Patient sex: M
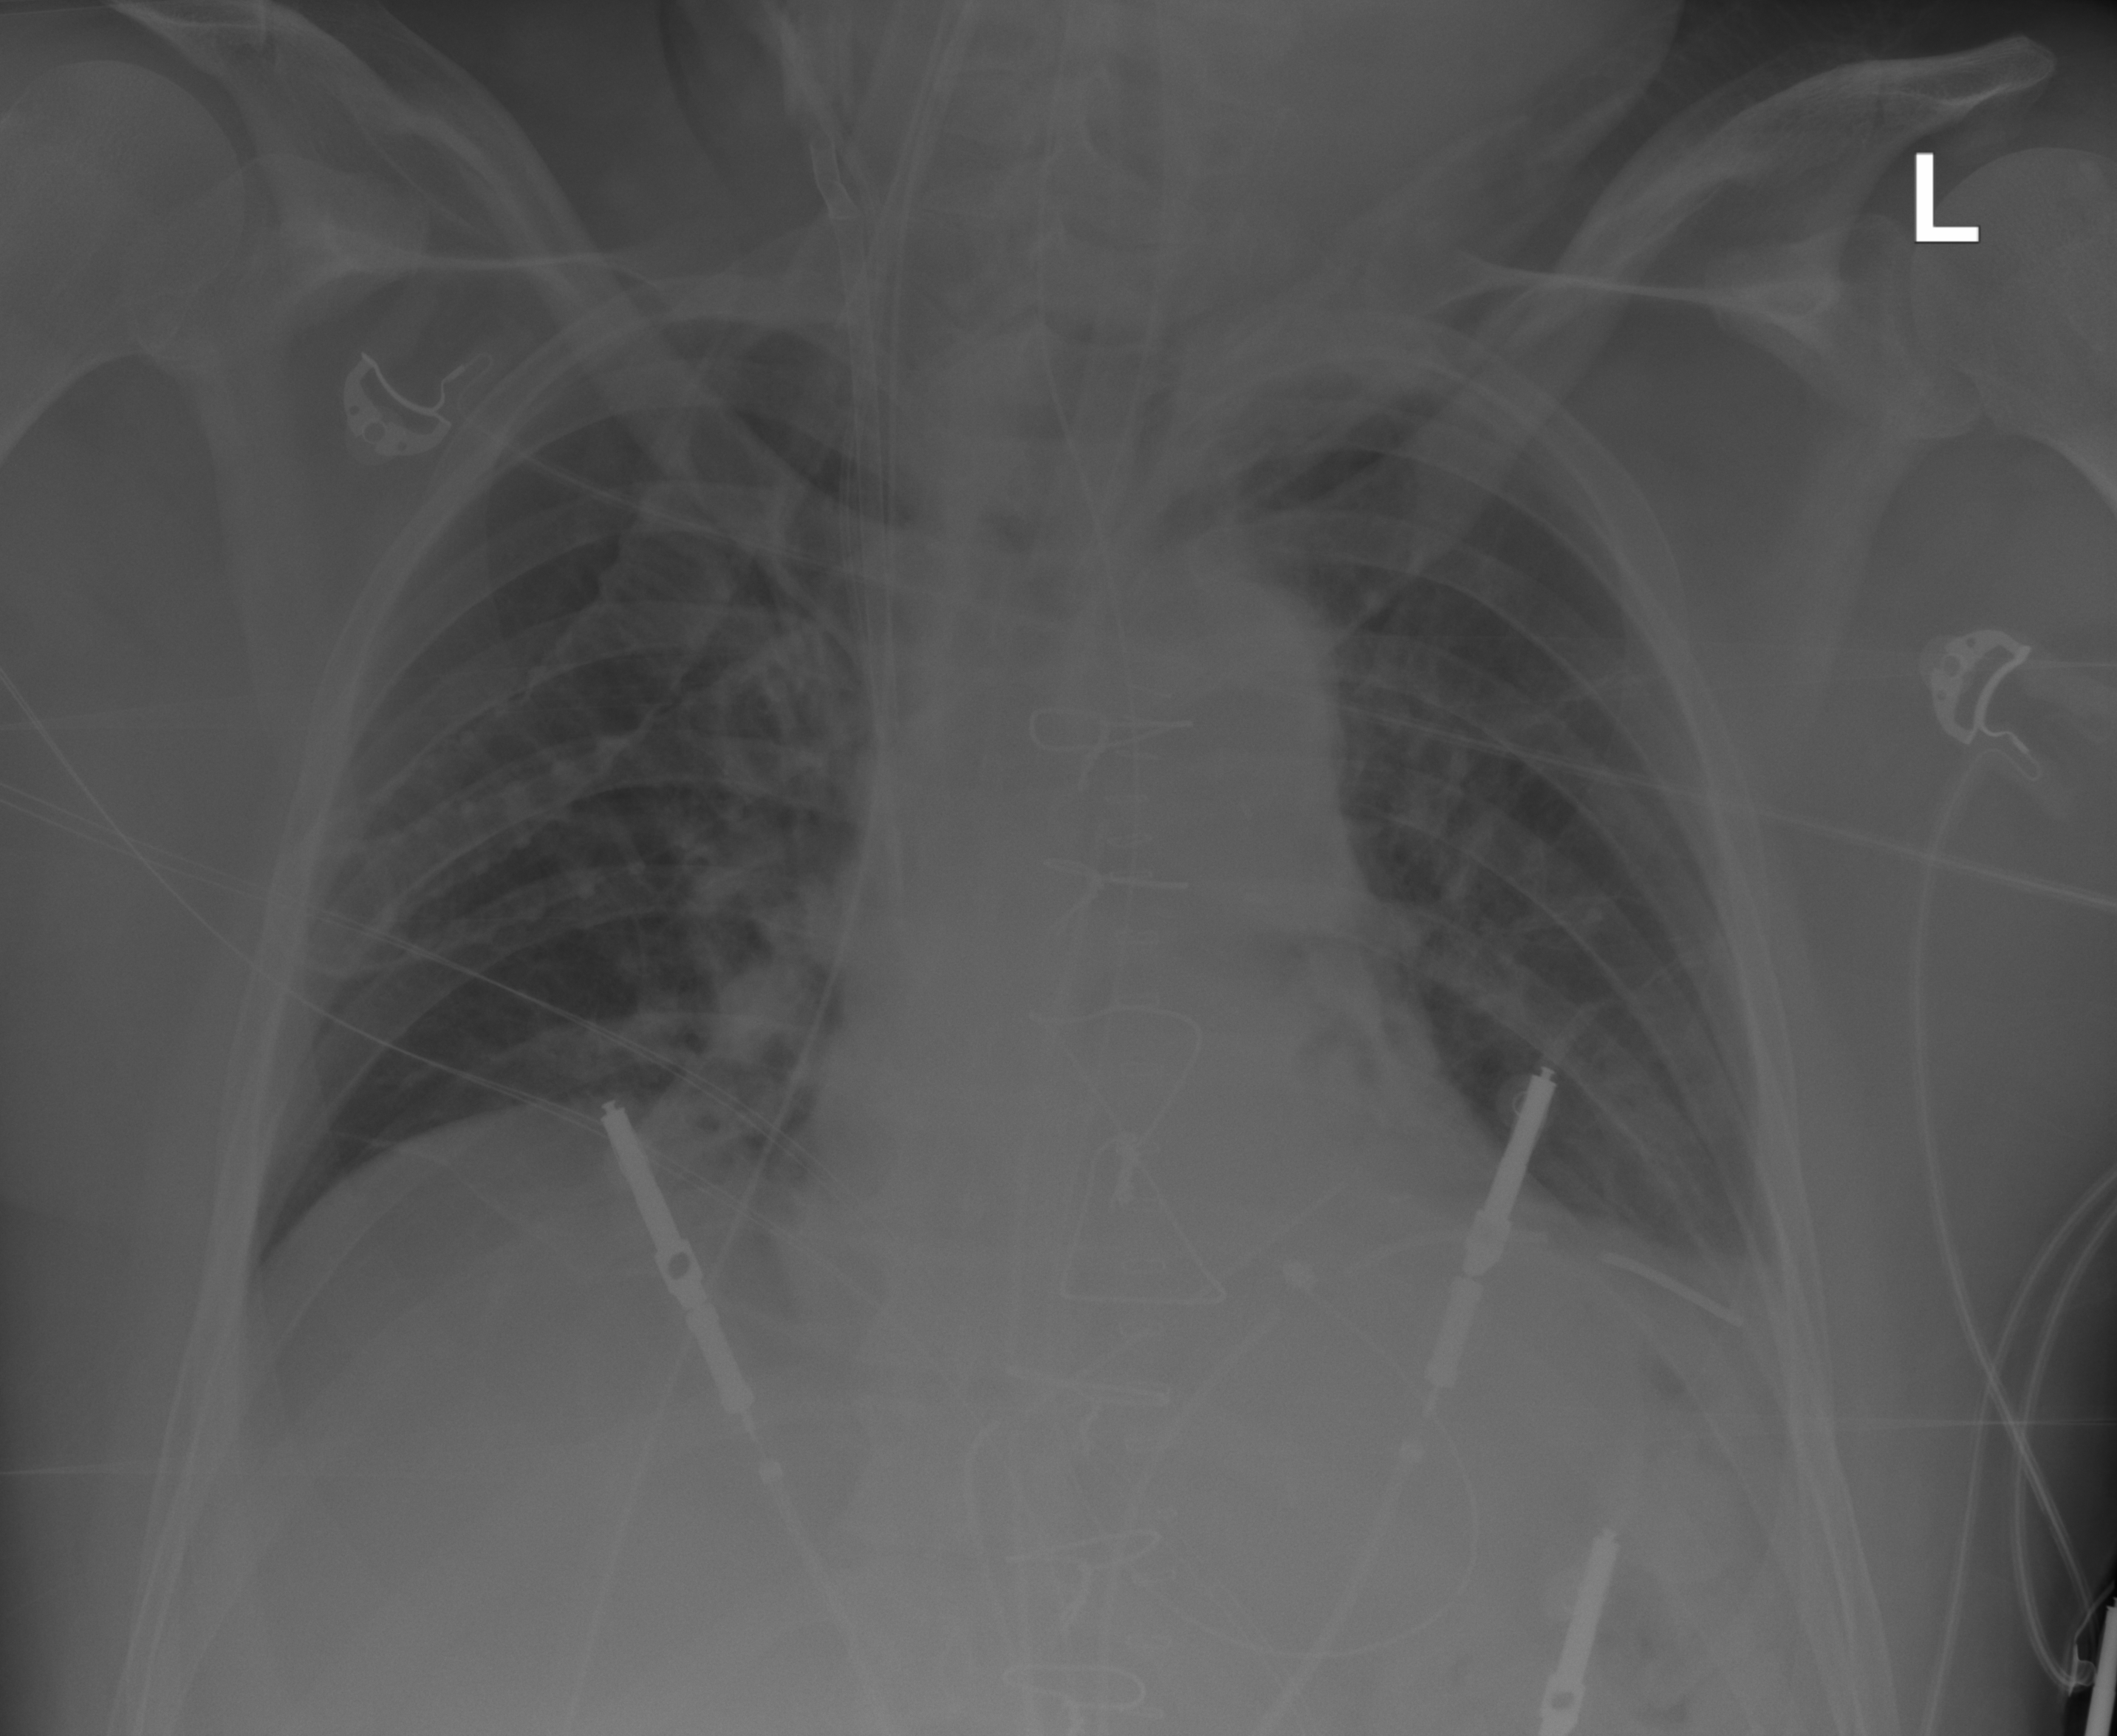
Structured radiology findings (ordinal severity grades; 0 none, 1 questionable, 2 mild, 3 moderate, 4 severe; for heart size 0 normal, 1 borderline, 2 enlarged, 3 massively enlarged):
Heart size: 2
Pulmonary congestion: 2
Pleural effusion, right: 0
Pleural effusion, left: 2
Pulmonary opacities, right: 0
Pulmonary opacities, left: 0
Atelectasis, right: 2
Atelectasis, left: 2